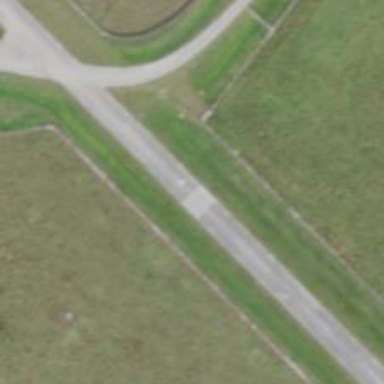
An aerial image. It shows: Runway surface made of asphalt at airport.